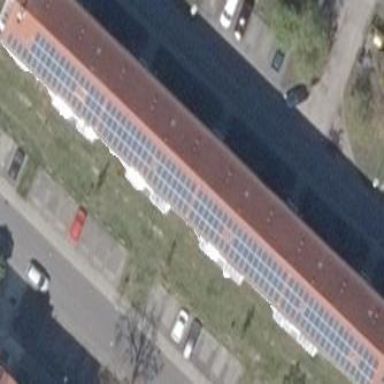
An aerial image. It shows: Solar photovoltaic panel generator placed on roof.